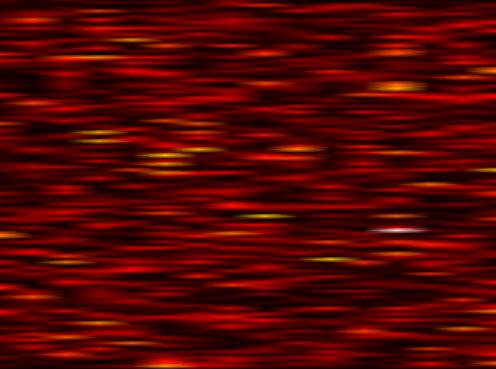
Label: OFDM